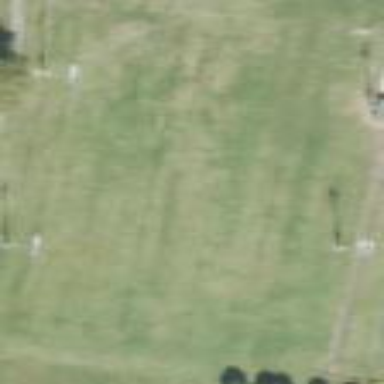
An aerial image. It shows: American football pitch.